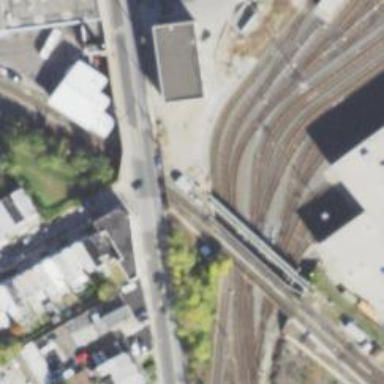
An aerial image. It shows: Light rail electrified railway.